Question: I have a web page with multiple Google Charts.
Underneath each chart I'd like to add a button:

When a button is clicked, then a table featuring same data should be shown or hidden underneath it.
Displaying charts, buttons, tables works fine for me.
And they have ids: '..._chart', '..._button', '..._table'.
However getting the click handler to toggle a table doesn't work and the 'console.log' in the code below string.
I suspect it is a function closure issue, but I'm not sure how to workaround it.
Here is my faulty code:
'''
function drawCharts() {
for (var csv in data) {
......skipped some code...
var chart = new google.visualization.LineChart(document.getElementById(csv + '_chart'));
chart.draw(t, options);
var table = new google.visualization.Table(document.getElementById(csv + '_table'));
table.draw(t, options);
$('#' + csv + '_table').hide();
$('#' + csv + '_button').click(function() {
console.log('#' + csv + '_table'); // ALWAYS PRINTS SAME
$('#' + csv + '_table').toggle();
});
}
}
$(function() {
google.setOnLoadCallback(drawCharts);
});
'''
Any help please?
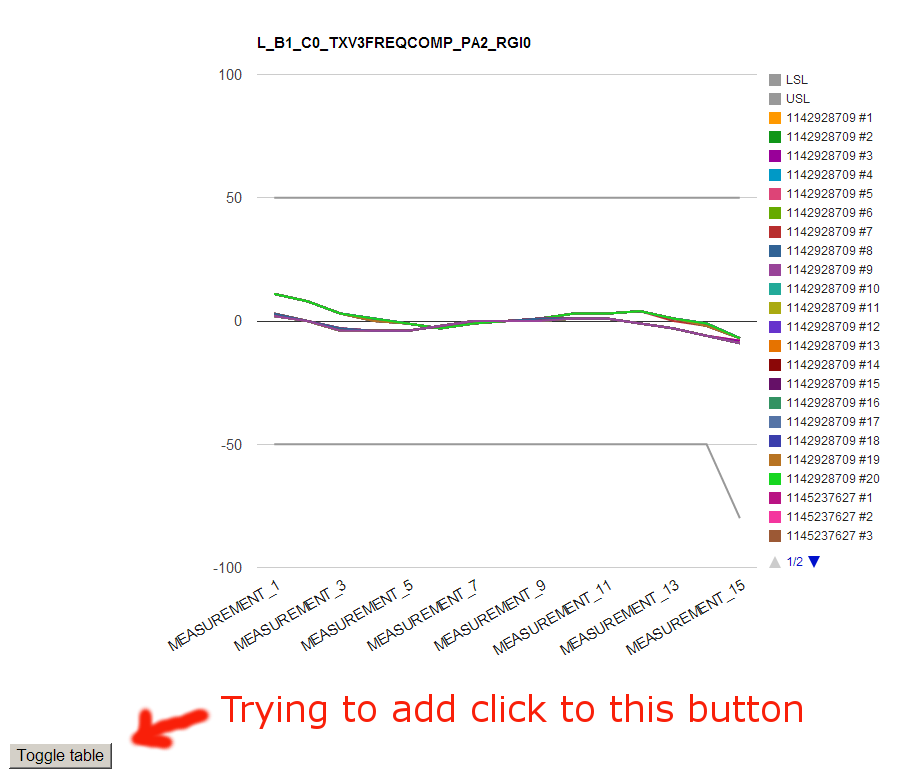
Answer: Wrap your click handler setup inside a closure
'''
(function(csv){
$('#' + csv + '_button').click(function(x) {
console.log('#' + csv + '_table');
$('#' + csv + '_table').toggle();
});
})(csv);
'''